Question: Do you know if there is anything similar to this in android?
You can click on any of this, and it will show description, very handy, but do we have this in android?

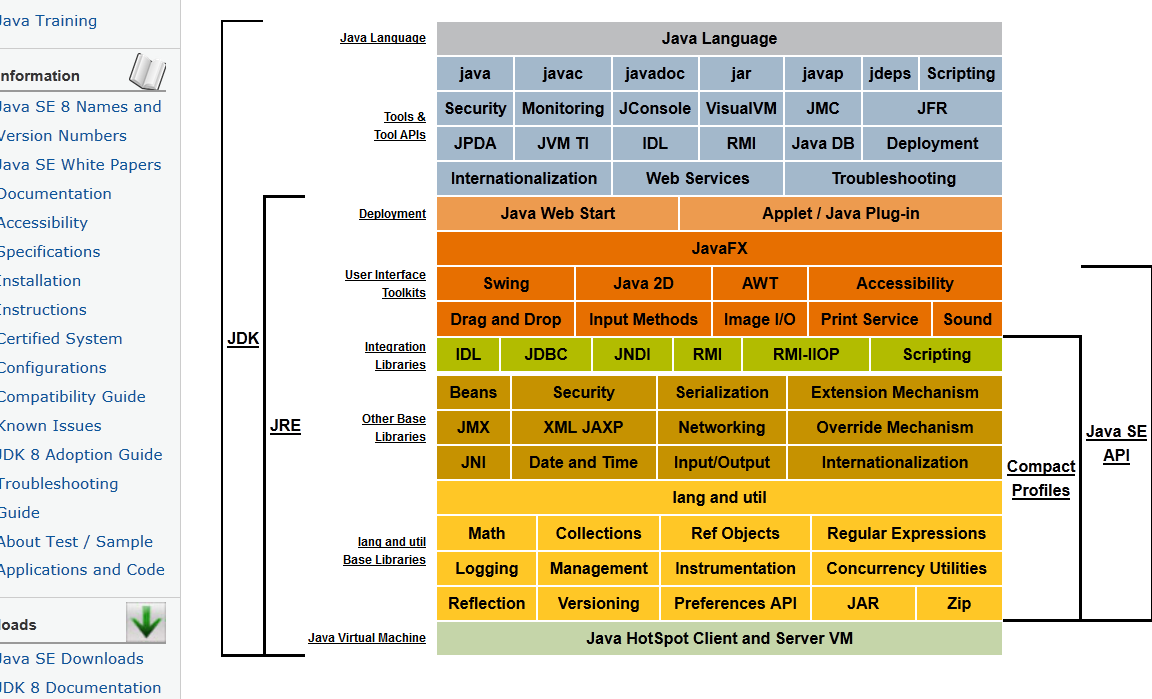
Answer: You can add dependency from remote Maven repo. This feature is available in Android Studio
As per developer docs